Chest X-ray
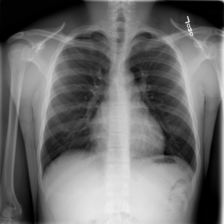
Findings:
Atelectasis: negative
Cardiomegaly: negative
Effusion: negative
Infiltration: positive
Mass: negative
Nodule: negative
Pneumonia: negative
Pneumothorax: negative
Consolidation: negative
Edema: negative
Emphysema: negative
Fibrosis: negative
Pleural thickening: negative
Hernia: negative